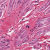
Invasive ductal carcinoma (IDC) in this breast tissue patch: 0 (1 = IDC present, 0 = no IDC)